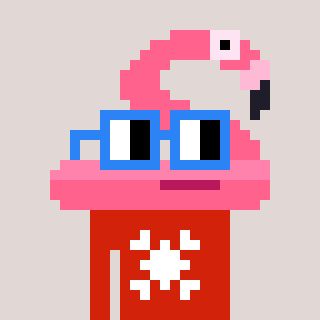
a pixel art character with square blue glasses, a flamingo-shaped head and a red-colored body on a warm background